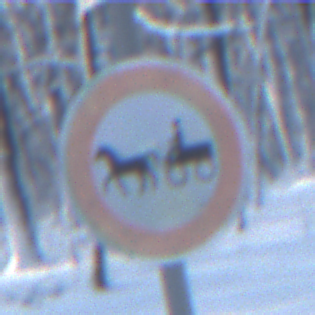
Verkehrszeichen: VerbotGespannfuhrwerke
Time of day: MorningAfternoon
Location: Outdoor (Nature)
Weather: Clear
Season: Winter
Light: Natural